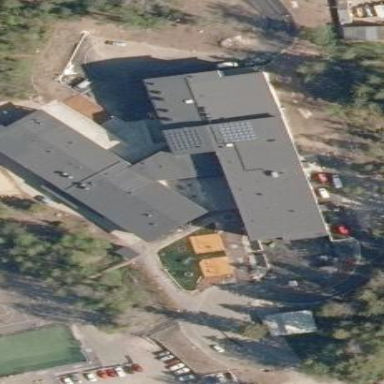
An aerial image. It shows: School.